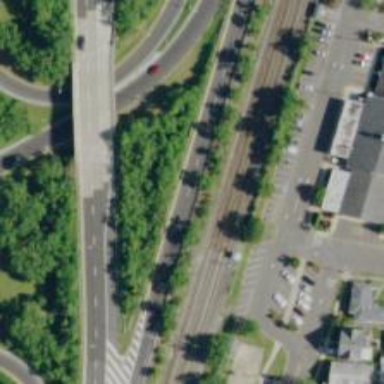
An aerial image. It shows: Trunk link highway.